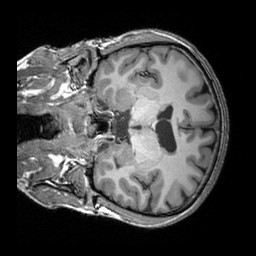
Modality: T1w
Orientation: coronal
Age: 40
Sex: male
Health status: healthy
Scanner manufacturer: siemens
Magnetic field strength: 3 T
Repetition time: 2.3 s
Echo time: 0.00303 s